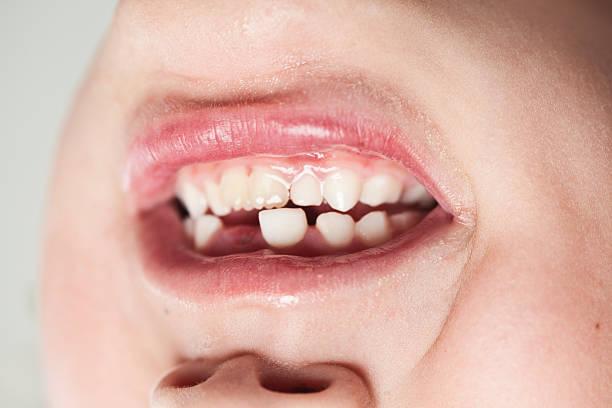
Condition: hypodontia